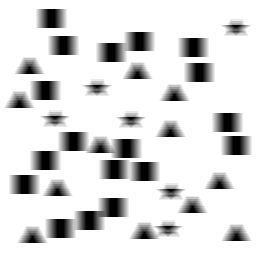
Squares: 18
Triangles: 12
Stars: 6
Total shapes: 36